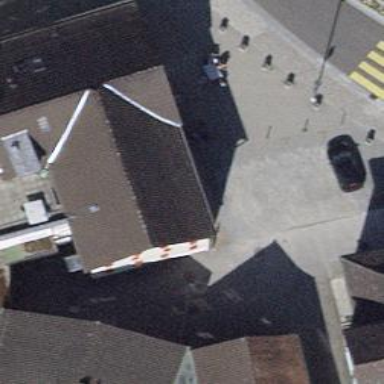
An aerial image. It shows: Bakery.